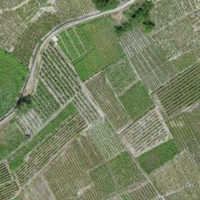
EUNIS habitat code: 40
Species observed at this site:
Prunus mahaleb